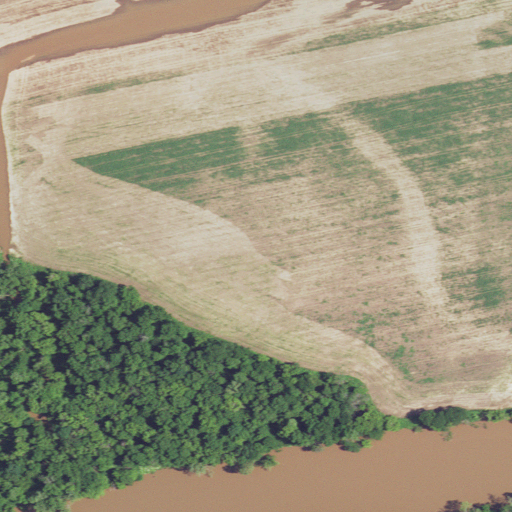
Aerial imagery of island in Missouri named Miller Island containing cultivated crops, deciduous forest, open water, and mixed forest